Field crop: maize
Growth stage: 2
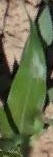
Species: maize